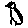
Label: bird